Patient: sex F, age 68
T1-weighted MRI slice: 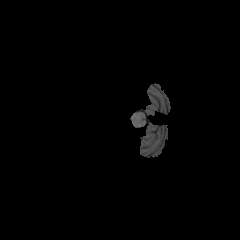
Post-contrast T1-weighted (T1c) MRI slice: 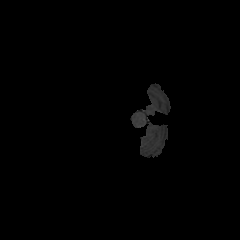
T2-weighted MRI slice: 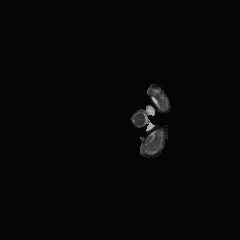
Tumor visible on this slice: no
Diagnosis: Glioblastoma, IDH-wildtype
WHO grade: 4